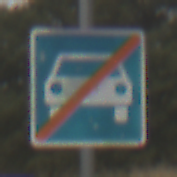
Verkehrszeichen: EndeKraftfahrstrasse
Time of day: MorningAfternoon
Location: Outdoor (Nature)
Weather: Overcast
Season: NotSpecified
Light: Natural